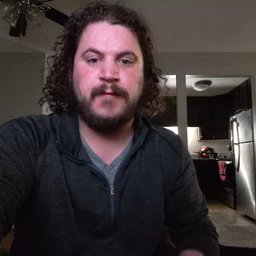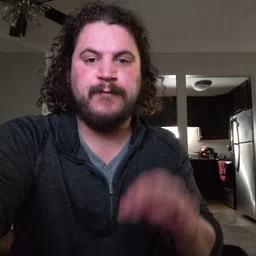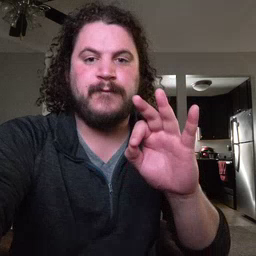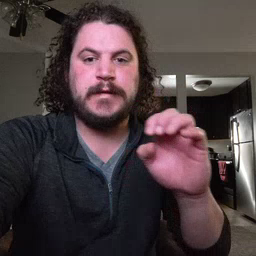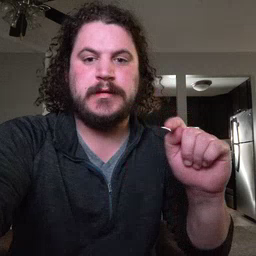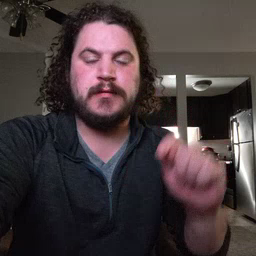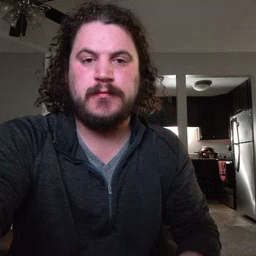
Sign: feet